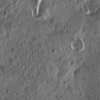
Label: not_dusty